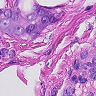
Metastatic tissue present: yes